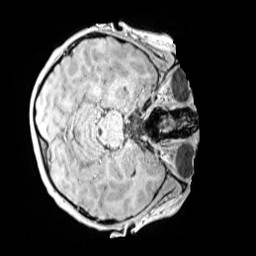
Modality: MP2RAGE
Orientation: axial
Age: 11
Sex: female
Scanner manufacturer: siemens
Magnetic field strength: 3 T
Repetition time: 4 s
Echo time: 0.00299 s